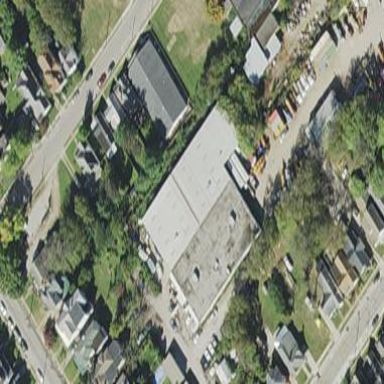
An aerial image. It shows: Industrial building.